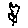
Label: flower